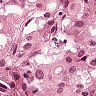
Metastatic tissue present: yes